Question: I am trying to write the JSDocs for an application that I am working on, but regardless of how I document a Component function, the documentation summary shows that the function accepts the parameter Prop of type "any", and will not show the proper summary of what props should contain.
For example, on one function I have this as my documentation:
'''
/**
* JSX Component for displaying selected images in a fullscreen Modal
* @typedef {object} props
* @prop {boolean} modalVis state variable boolean for controling modal visibility
* @prop {callback} setModalVis callback to state function to set modalVis
* @prop {string} imageUri string uri of the image to be displayed
* @returns
*/
const DisplayModal = (props) => {...}
'''
But when I hover the function elsewhere in the code, it gives the following text:
> const DisplayModal: (props: any) => JSX.Element@typedef - Props@returns

Is there a proper way to document the expected contents of Props such that a peek of the function will provide the needed information?
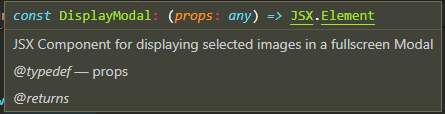
Answer: It should be like the following snippet using <URL> instead of '@typedef' and '@prop':
'''
/**
* JSX Component for displaying selected images in a fullscreen Modal
* @param {object} props
* @param {boolean} props.modalVis state variable boolean for controling modal visibility
* @param {() => void} props.setModalVis callback to state function to set modalVis
* @param {string} props.imageUri string uri of the image to be displayed
* @returns
*/
const DisplayModal = (props) => {...}
'''
<URL>